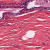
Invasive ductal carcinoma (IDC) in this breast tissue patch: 0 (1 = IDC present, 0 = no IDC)